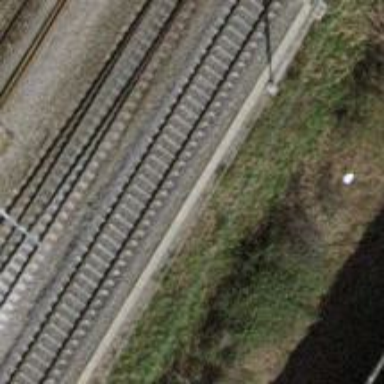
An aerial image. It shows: Railway track with contact line for electrification.